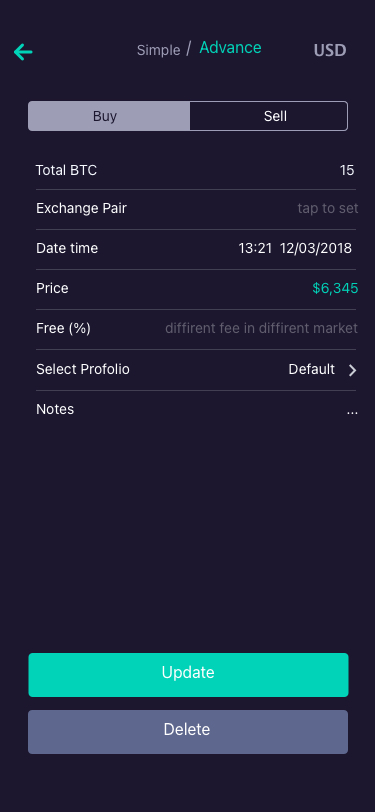
Text in this UI design:
Exchange Pair
tap to set
Date time
13:21  12/03/2018
Price
$6,345
Free (%)
diffirent fee in diffirent market
Select Profolio
Default
Notes
...
Total BTC
15
Buy
Sell
USD
Simple
/
Advance
Update
Delete